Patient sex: M
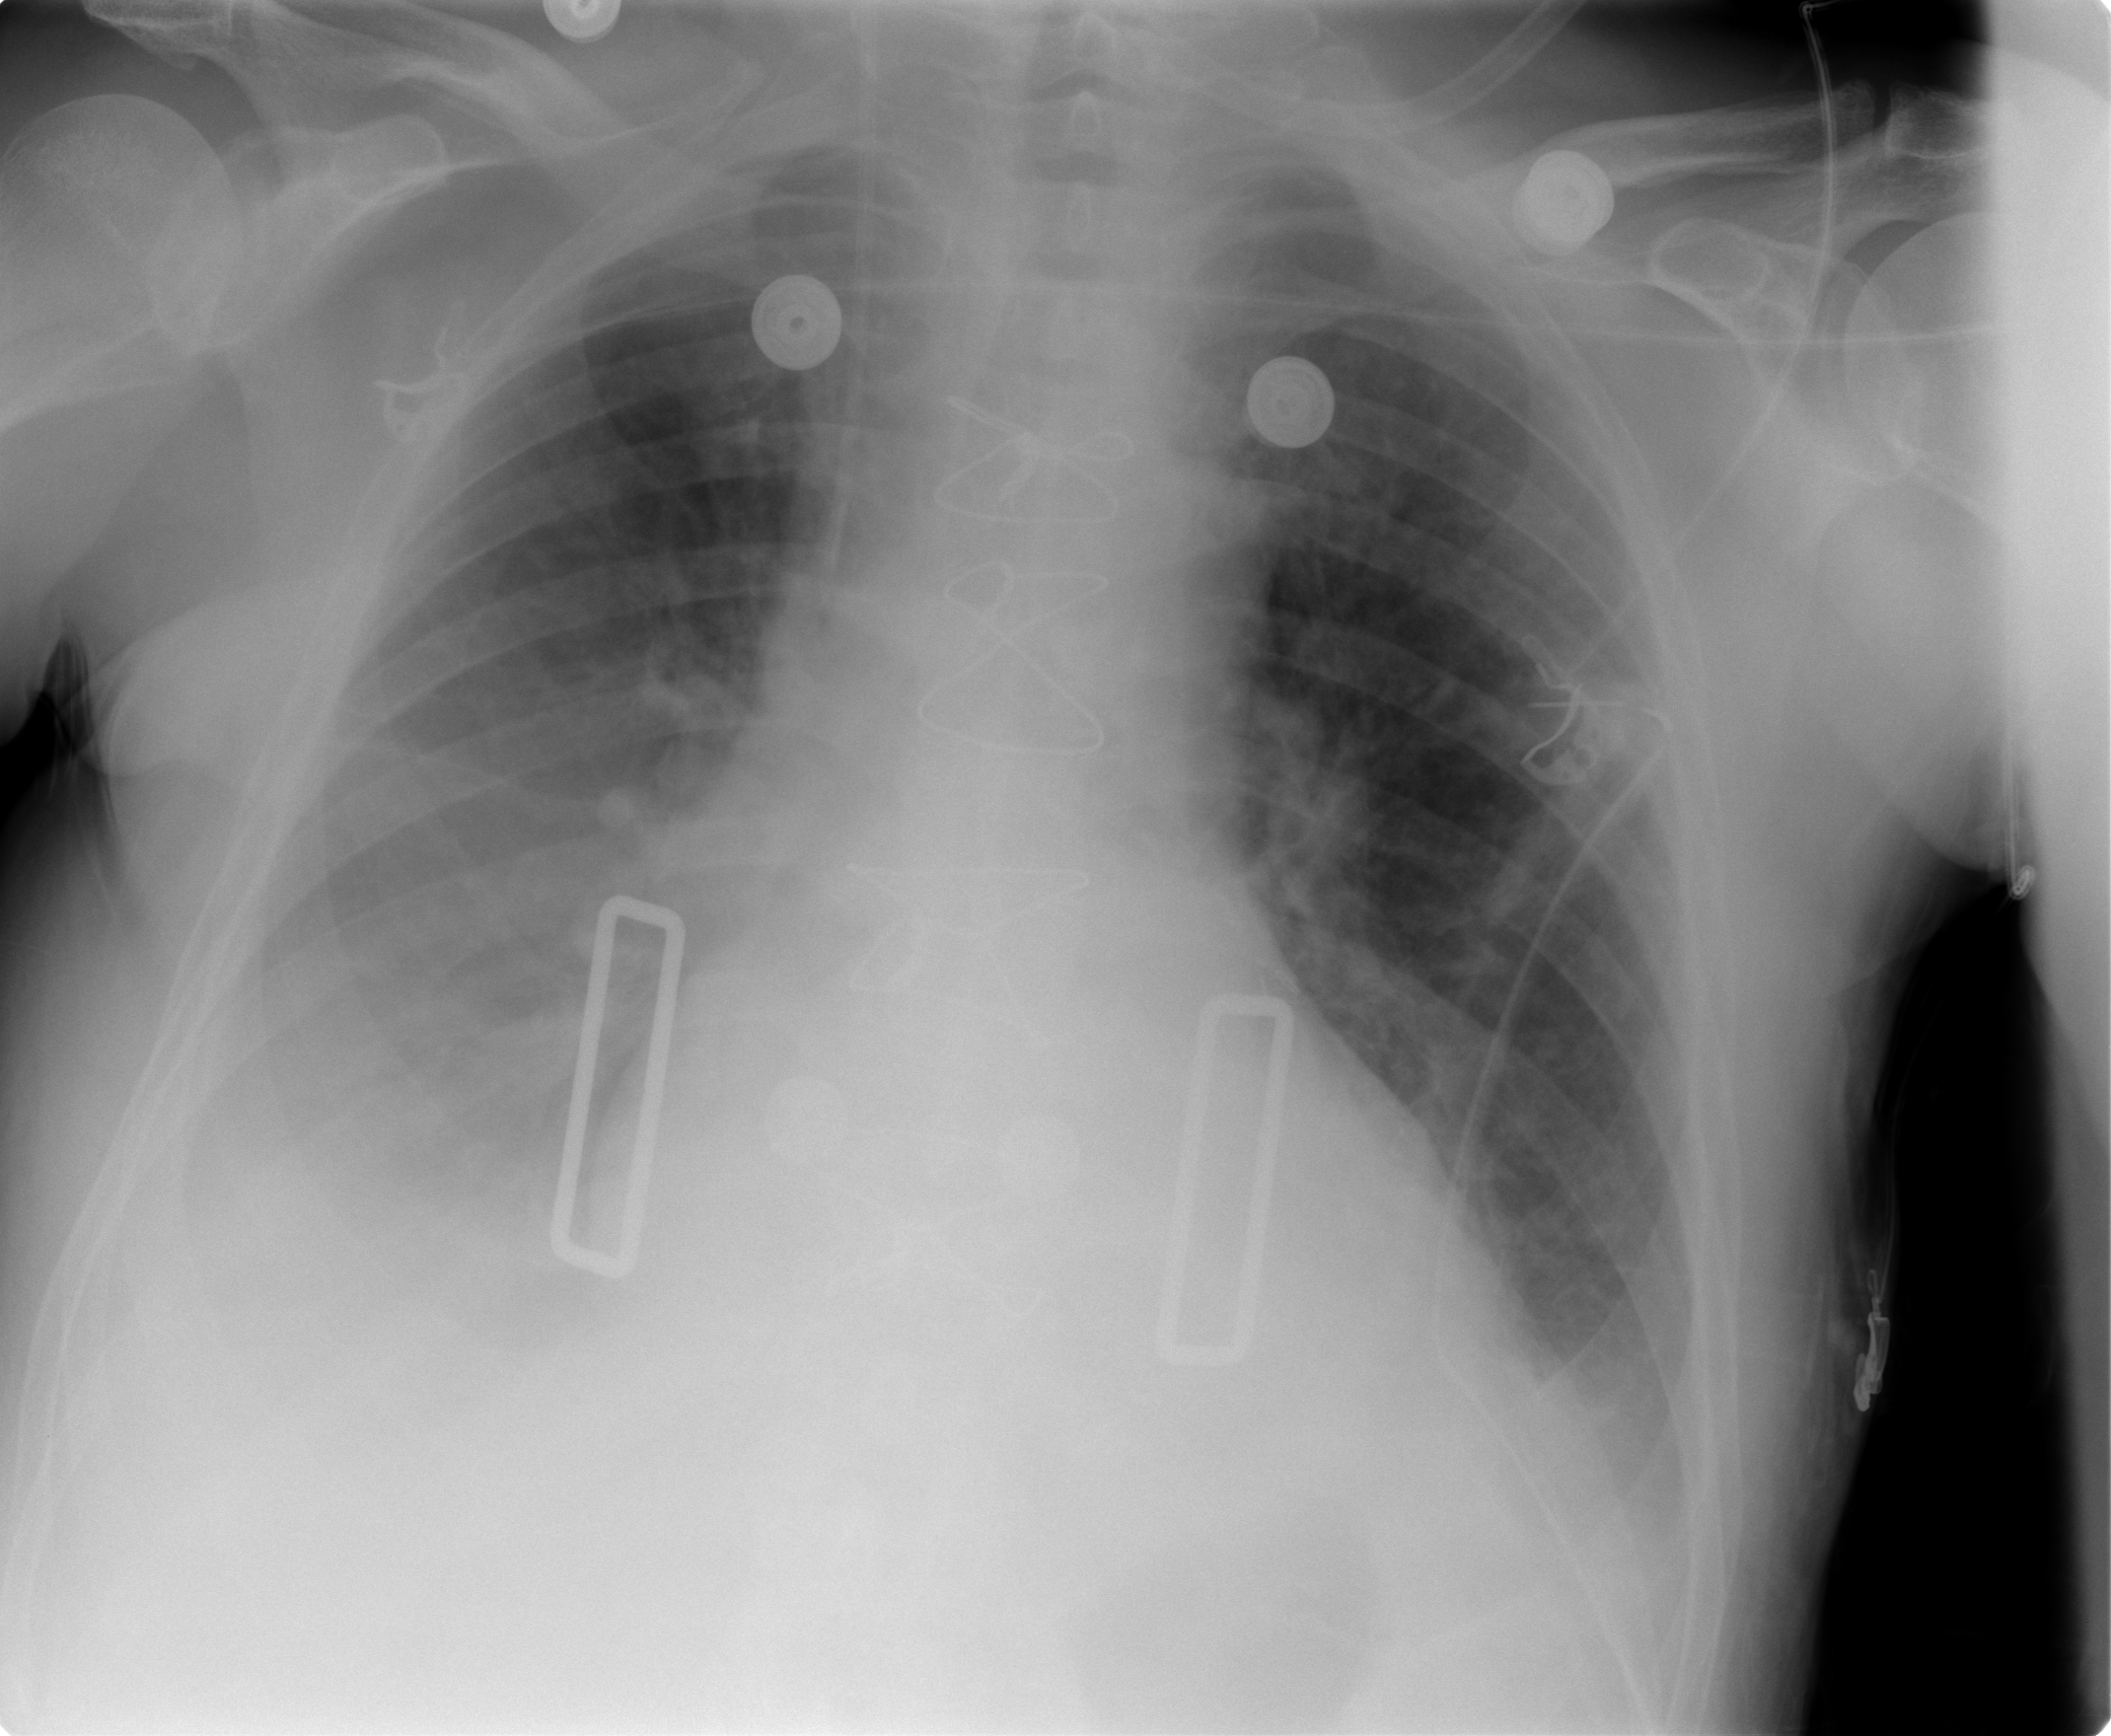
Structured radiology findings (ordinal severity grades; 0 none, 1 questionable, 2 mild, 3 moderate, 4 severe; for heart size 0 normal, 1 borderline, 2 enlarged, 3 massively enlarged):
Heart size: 0
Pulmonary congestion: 0
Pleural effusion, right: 3
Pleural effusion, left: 2
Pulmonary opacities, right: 0
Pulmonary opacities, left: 0
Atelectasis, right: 2
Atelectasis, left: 2